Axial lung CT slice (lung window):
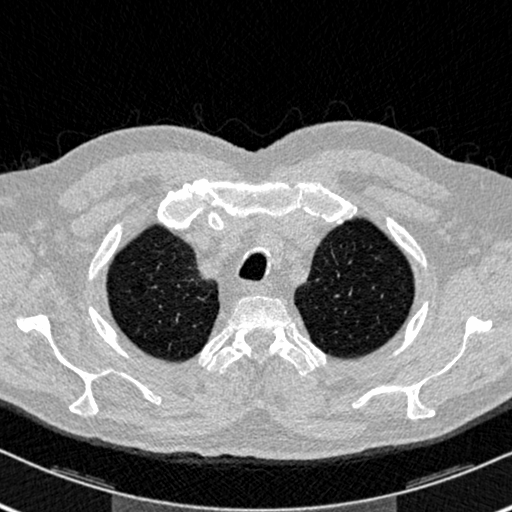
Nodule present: no